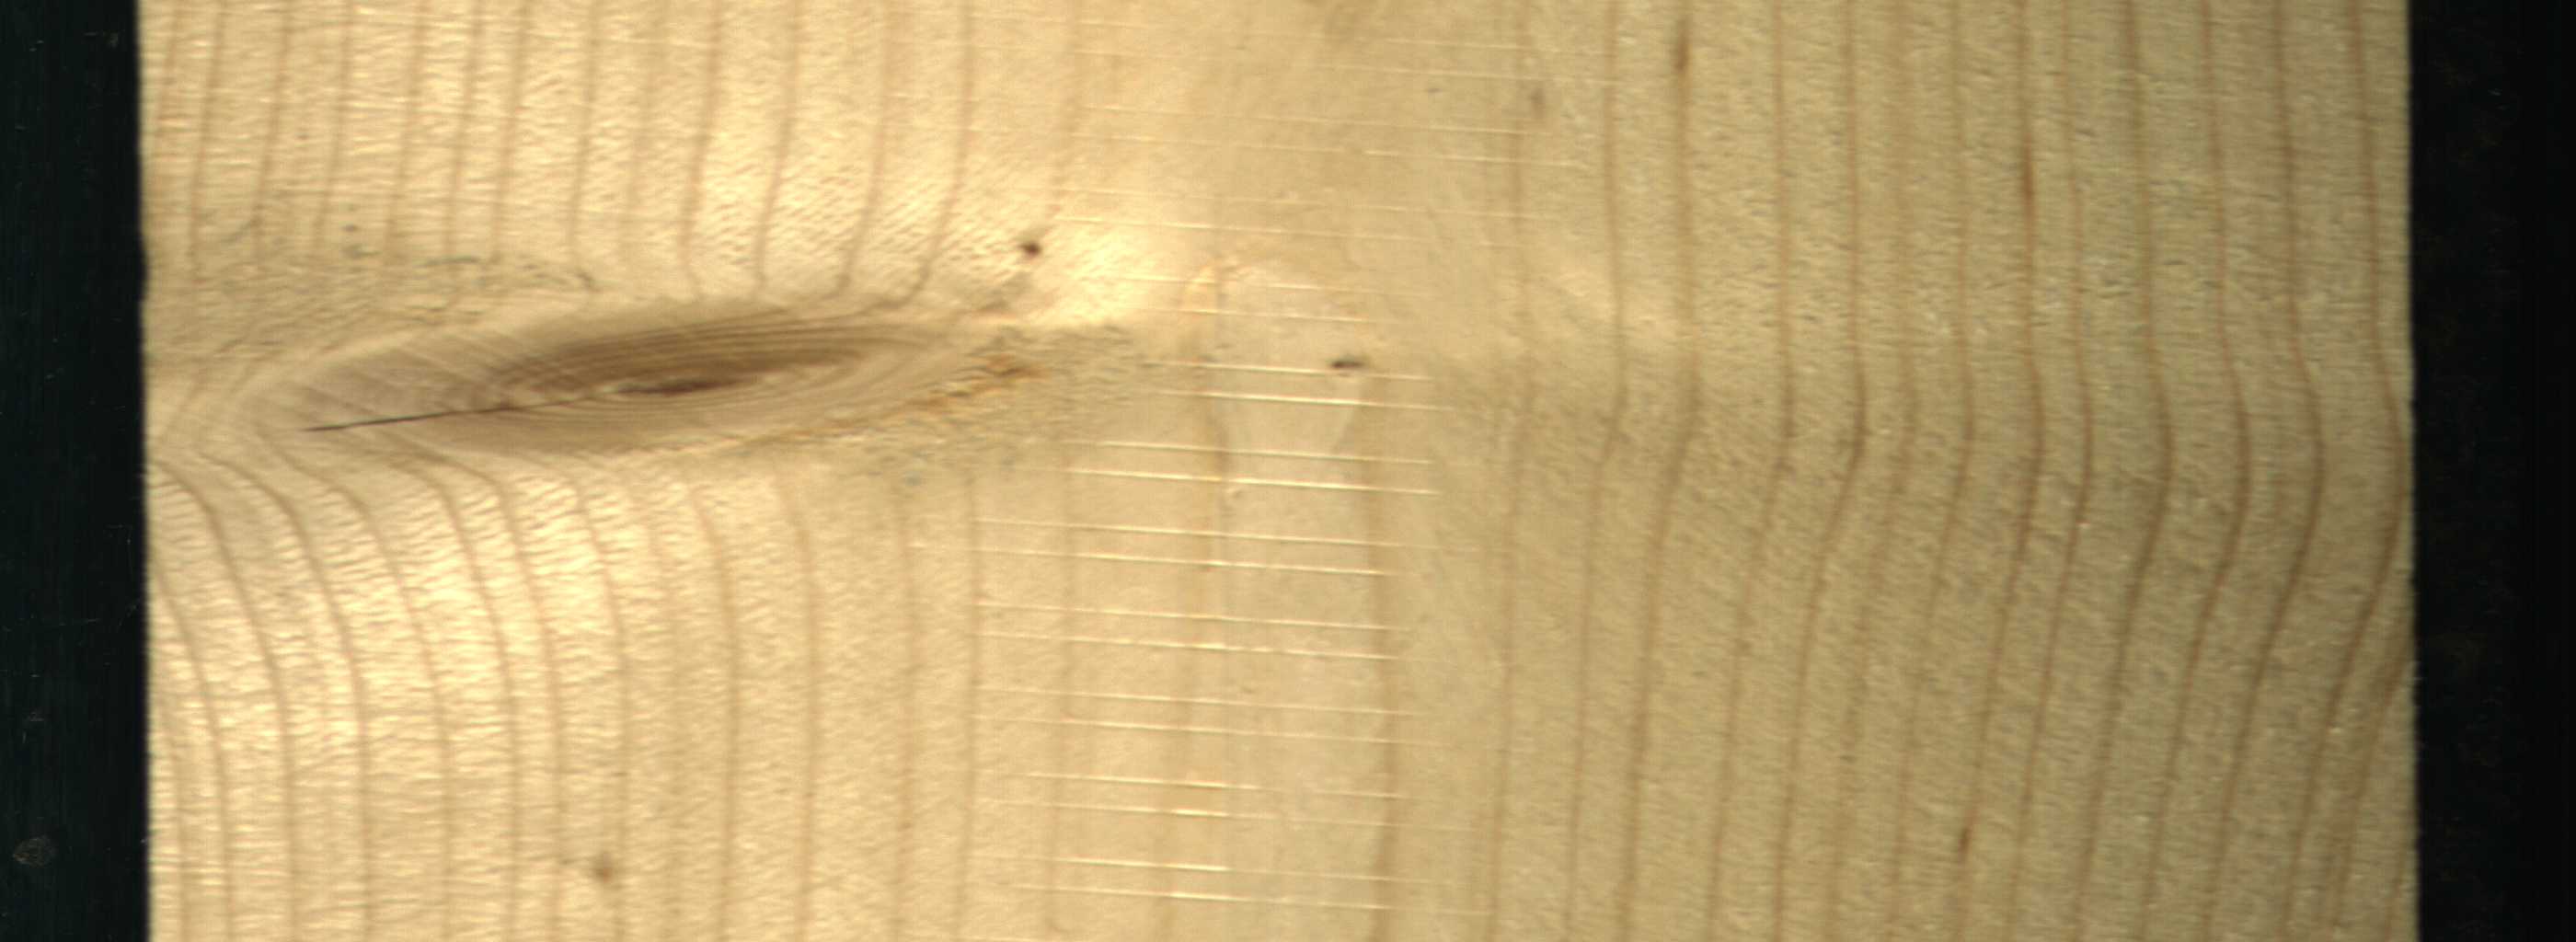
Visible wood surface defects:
knot_with_crack
knot_with_crack